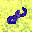
Label: 8